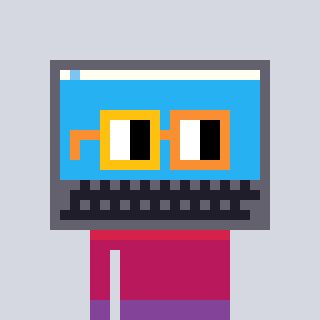
a pixel art character with square yellow and orange glasses, a laptop-shaped head and a grayscale-colored body on a cool background